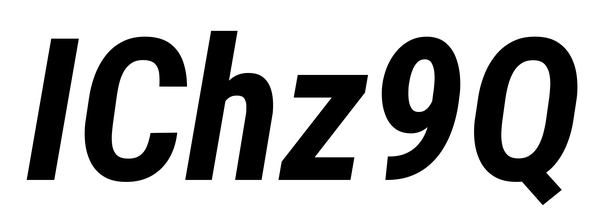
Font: Roboto-Italic_Condensed_Bold_Italic